Question: I have a checkbox list with the following values:
'''
"AllAuctionTypes": [
{
"AuctionTypeID": "e42fde21-807c-4c81-938d-1918ca13f28b",
"AuctionTypeName": "Truck & Trailer",
"AuctionID": "<PHONE>-0000-<PHONE>"
},
{
"AuctionTypeID": "eb1cc1c2-d08d-45b6-8c46-1dbd9d54bd35",
"AuctionTypeName": "Agriculture",
"AuctionID": "<PHONE>-0000-<PHONE>"
},
{
"AuctionTypeID": "edb81092-0bfc-462e-a50e-4510feb54c55",
"AuctionTypeName": "Plant & Machinery",
"AuctionID": "<PHONE>-0000-<PHONE>"
}
]
'''
I want to the value from data that I obtain from my server. Which looks like this:
'''
{
"AuctionID": "88848ed7-c2bd-4428-9c4c-c524f2717051",
"AuctionName": "Another Auction",
"AuctionDate": "2015-04-22",
"AuctionTime": "16:50:00",
"AuctionLocation": "LolVille",
"AuctionContactPerson": "Bill",
"AuctionContactNumber": "<PHONE>",
"AuctionEMail": "bill@auctionman.co.za",
"AuctionWebsite": "http://somesite.co.za",
"AuctionType": [
{
"AuctionTypeID": "e42fde21-807c-4c81-938d-1918ca13f28b",
"AuctionTypeName": "Truck & Trailer",
"AuctionID": "<PHONE>-0000-<PHONE>"
},
{
"AuctionTypeID": "edb81092-0bfc-462e-a50e-4510feb54c55",
"AuctionTypeName": "Plant & Machinery",
"AuctionID": "<PHONE>-0000-<PHONE>"
}
]
}
'''
The value(s) are the items that should be marked as selected, but it does not seem to do the binding. Here is my HTML with the bindings:
'''
<div class="form-group">
<label>Auction Catagory</label>
<div>
<table data-bind="foreach: AllAuctionTypes">
<tr>
@*Debugging*@
<td data-bind="text: ko.toJSON($parent.Auction.AuctionType)"></td>
<td>
@*this is the segment I am trying to bind*@
<input type="checkbox" data-bind="checkedValue: $data, checked: $parent.Auction.AuctionType" /> <span data-bind="text: AuctionTypeName"></span>
</td>
</tr>
</table>
</div>
</div>
'''
But it doesn't seem to bind the values based on what was selected, or I am just binding it incorrectly.
Here is a screen cap of the screen showing the debugging segment and the unchecked boxes

Any help will be greatly appreciated!
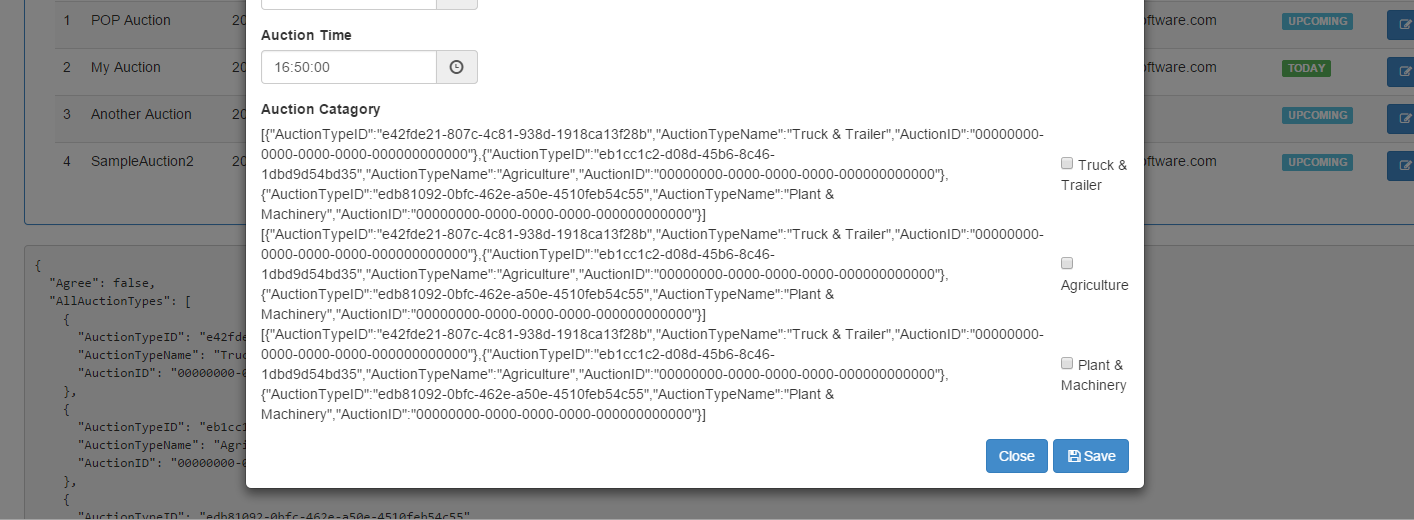
Answer: I got it working with a custom Checked binding as suggested by <URL>.
The Checkbox binding looks like this:
'''
<input type="checkbox" data-bind="checked: $root.IsChecked(AuctionTypeID), checkedValue: $data" /> <span data-bind="text: AuctionTypeName"></span>
'''
I provide the IsChecked function with the AuctionTypeID and it runs a comparison to see which ID has been checked.
Here is the IsChecked function that works perfectly for me:
'''
self.IsChecked = function (ListID) {
var K;
var match = ko.utils.arrayFirst(self.Auction.AuctionType(), function (item) {
return ListID === item.AuctionTypeID
});
if (!match) {
K = false;
} else {
K = true;
}
return K;
}
'''